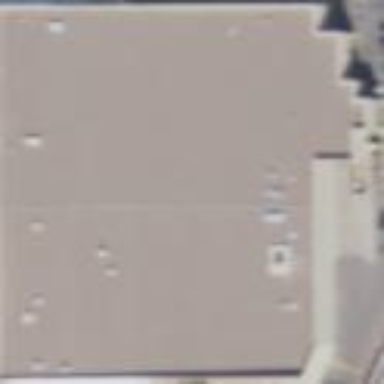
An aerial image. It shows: Retail building.